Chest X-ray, PA view. Patient: 71 years old, sex F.
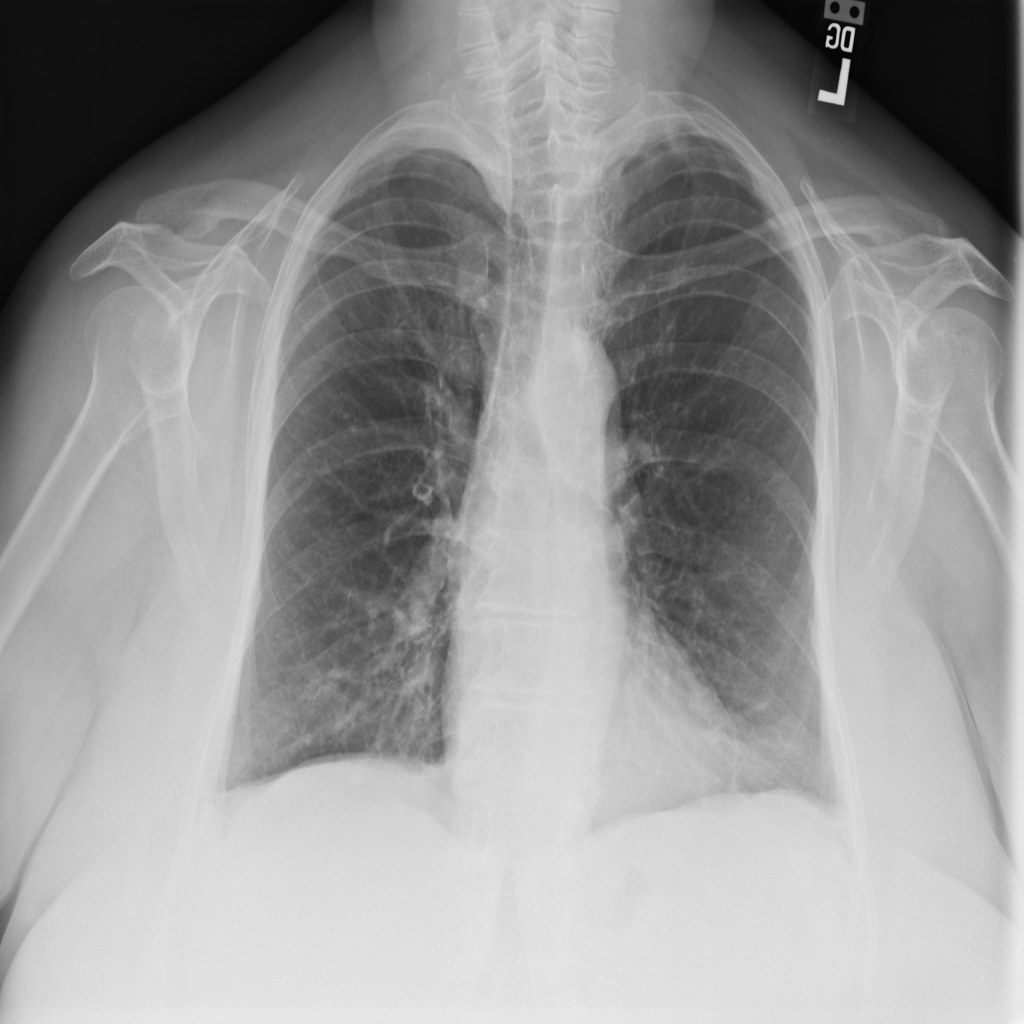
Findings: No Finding